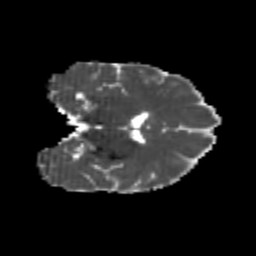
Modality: MD
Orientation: coronal
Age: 22
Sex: female
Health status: healthy
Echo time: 0.074 s